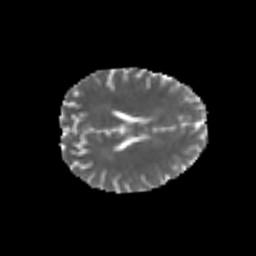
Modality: MD
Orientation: axial
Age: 25
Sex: male
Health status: healthy